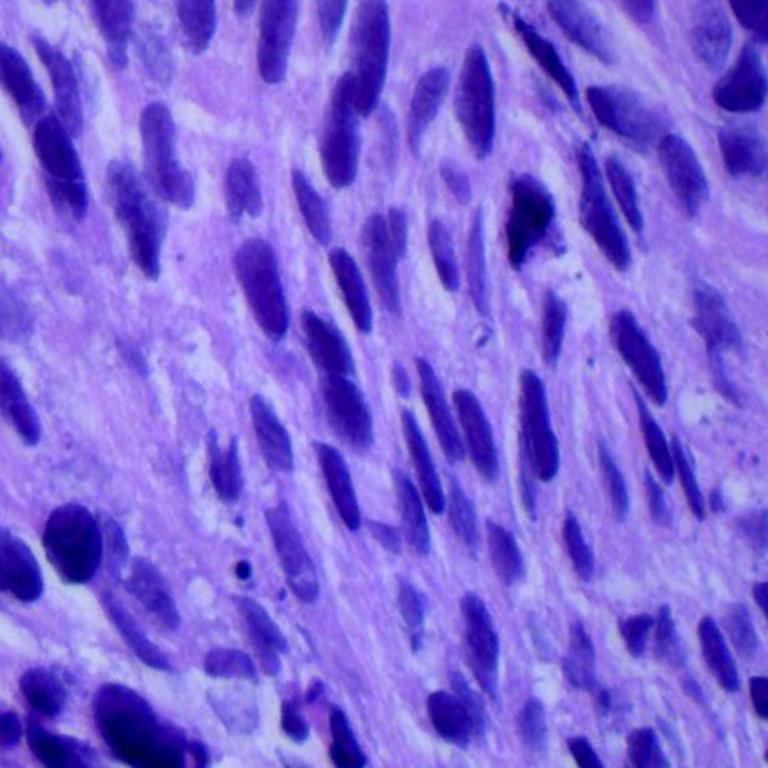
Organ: lung
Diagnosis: squamous carcinomas